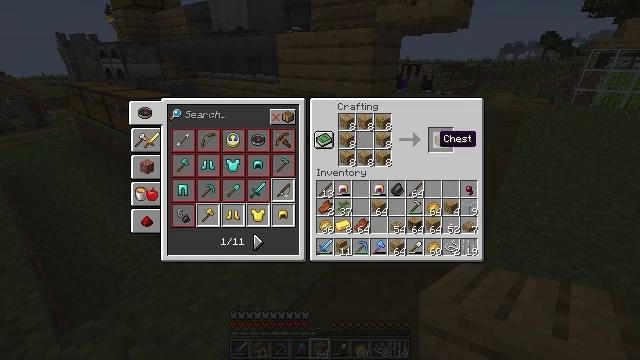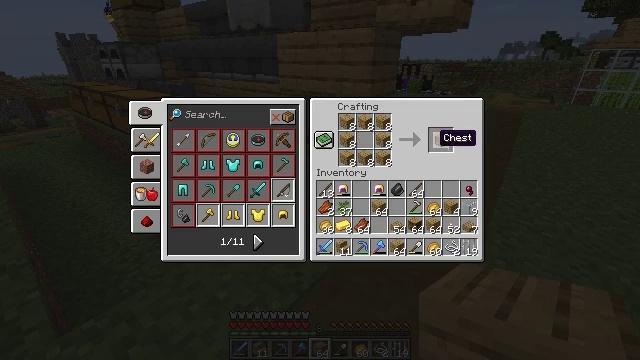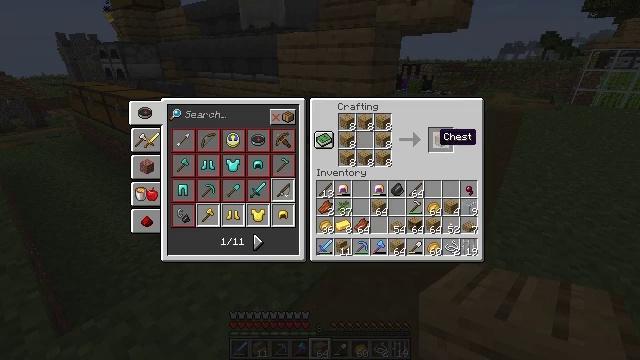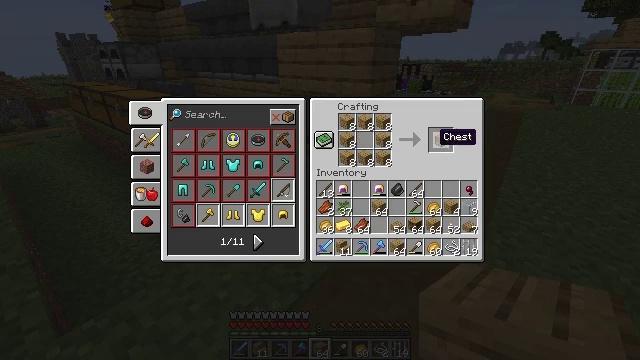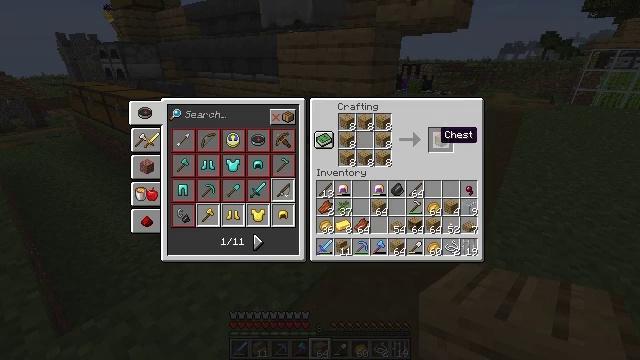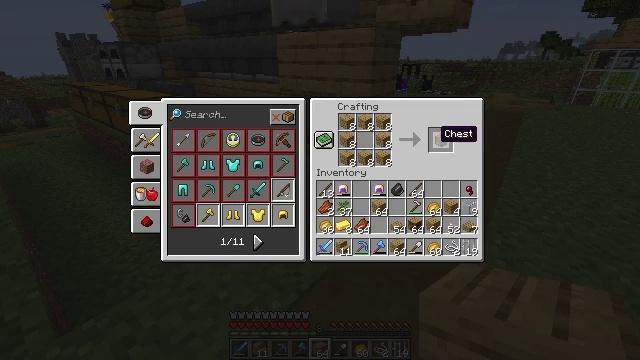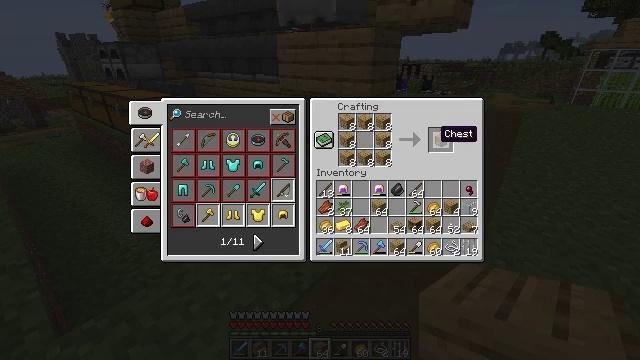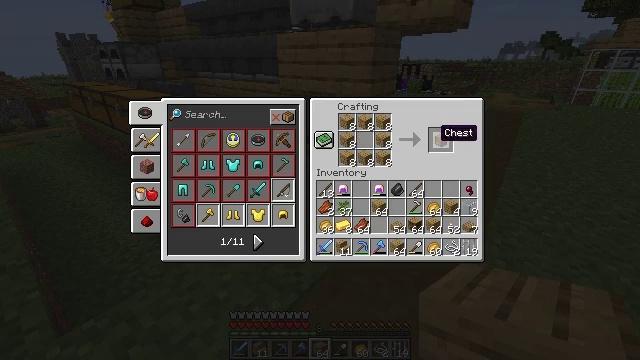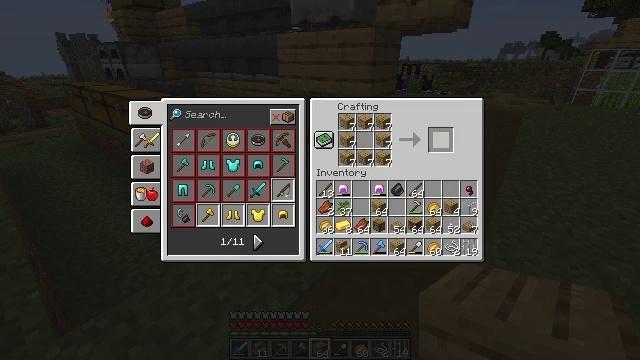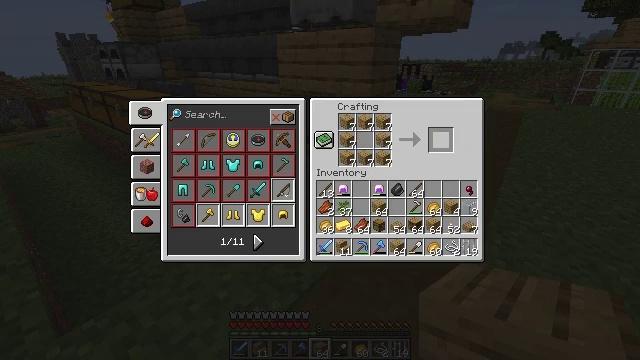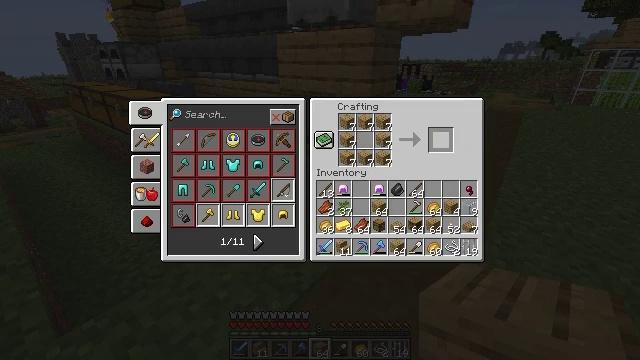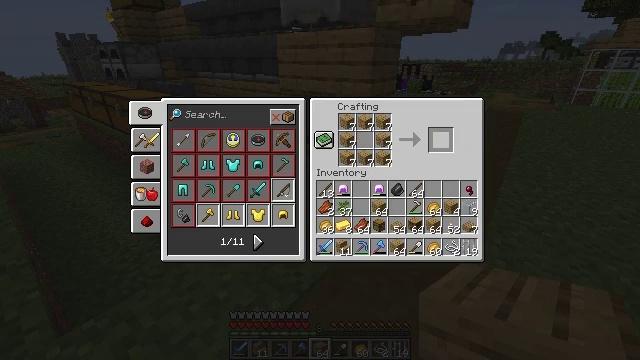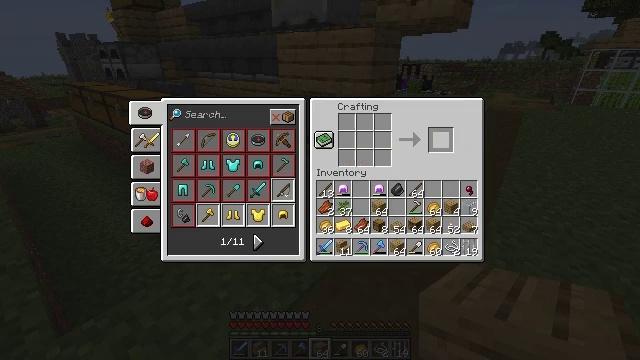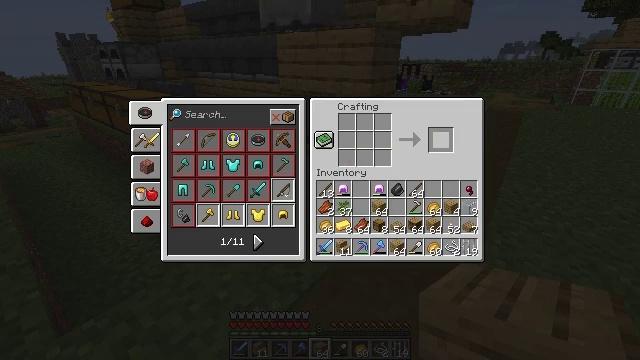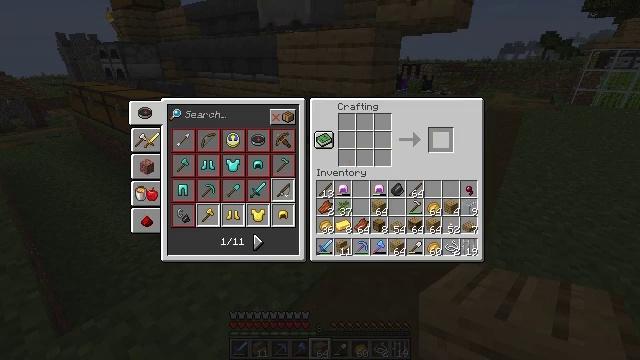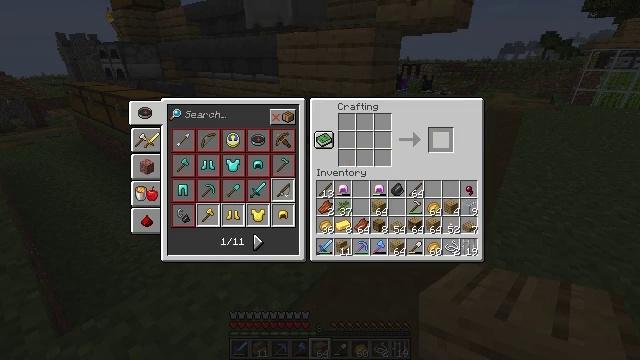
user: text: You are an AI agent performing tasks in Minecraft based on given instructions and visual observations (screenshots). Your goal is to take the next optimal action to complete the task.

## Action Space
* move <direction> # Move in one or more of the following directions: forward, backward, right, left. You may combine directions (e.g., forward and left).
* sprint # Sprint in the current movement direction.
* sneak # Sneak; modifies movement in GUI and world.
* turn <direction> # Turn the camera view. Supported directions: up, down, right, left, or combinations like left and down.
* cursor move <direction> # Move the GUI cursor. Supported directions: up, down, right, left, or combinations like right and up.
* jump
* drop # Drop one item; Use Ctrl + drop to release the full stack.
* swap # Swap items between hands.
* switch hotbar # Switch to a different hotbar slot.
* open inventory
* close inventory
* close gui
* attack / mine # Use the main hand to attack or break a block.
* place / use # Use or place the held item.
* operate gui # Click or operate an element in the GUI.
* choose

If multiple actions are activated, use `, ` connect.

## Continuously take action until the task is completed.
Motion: motion action
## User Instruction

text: Prepare a chest with the crafting table and wooden planks.
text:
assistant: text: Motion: sneak
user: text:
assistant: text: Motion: sneak
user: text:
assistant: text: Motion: sneak
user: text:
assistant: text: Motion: sneak
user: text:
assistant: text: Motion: sneak
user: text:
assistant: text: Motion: sneak
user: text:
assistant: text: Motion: sneak
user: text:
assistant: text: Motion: sneak, operate gui
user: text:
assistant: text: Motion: sneak, operate gui
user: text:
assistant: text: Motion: sneak
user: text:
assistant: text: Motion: sneak
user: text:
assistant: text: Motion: sneak
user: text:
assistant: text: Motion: sneak
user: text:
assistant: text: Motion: sneak
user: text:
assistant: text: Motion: sneak
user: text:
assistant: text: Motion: sneak
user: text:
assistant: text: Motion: sneak, cursor move down
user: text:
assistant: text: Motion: sneak, cursor move down
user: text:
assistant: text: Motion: sneak, cursor move left and down
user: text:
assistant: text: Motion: sneak, cursor move left and down
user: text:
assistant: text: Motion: sneak, cursor move down
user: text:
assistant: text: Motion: sneak, cursor move left and down
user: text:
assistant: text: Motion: sneak, cursor move down
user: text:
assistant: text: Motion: sneak
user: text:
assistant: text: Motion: sneak
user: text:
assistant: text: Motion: sneak
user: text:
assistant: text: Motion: sneak
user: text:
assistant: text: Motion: sneak
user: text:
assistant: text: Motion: sneak
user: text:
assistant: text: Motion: sneak